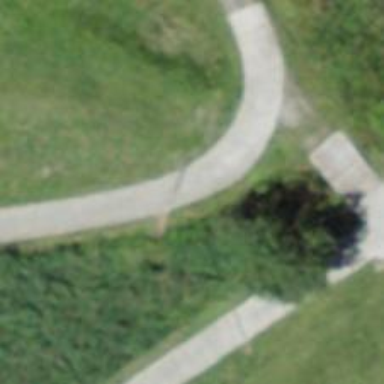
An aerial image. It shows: Track road.